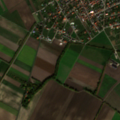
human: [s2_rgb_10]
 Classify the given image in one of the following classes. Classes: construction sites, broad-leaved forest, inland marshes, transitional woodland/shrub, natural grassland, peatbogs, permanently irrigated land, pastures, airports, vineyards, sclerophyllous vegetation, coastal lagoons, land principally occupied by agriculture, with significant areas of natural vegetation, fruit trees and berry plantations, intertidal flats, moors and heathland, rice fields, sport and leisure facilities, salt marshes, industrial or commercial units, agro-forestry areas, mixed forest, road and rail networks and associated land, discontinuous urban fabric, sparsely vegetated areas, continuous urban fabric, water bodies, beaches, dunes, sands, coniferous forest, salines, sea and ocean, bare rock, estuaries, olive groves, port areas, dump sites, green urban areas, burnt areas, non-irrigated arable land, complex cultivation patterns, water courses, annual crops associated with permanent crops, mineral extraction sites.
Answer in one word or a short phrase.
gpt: discontinuous urban fabric, non-irrigated arable land